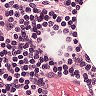
Metastatic tissue present: no